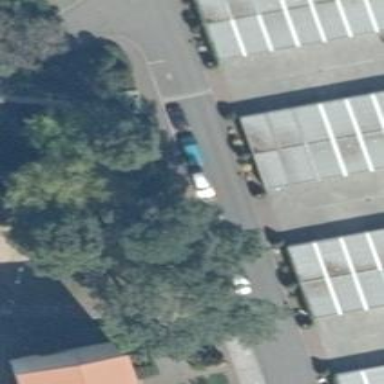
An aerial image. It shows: Parking aisle designated as service road.